Question: What is the color of the ball at (2, 2, 2)? The answer is the name of the color, with the first letter capitalized. You can choose an answer from Red, Green, Orange, Cyan, Purple, Blue and Yellow.
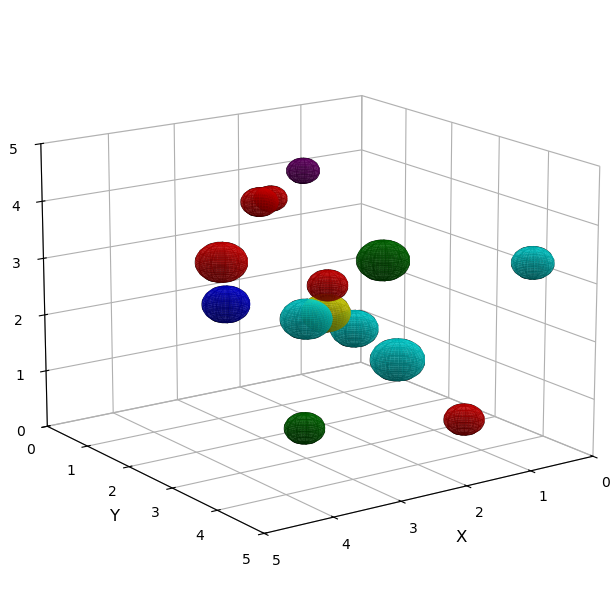
Answer: Yellow